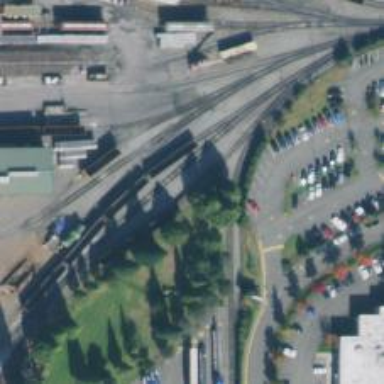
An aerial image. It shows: Railway yard.